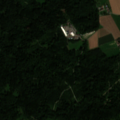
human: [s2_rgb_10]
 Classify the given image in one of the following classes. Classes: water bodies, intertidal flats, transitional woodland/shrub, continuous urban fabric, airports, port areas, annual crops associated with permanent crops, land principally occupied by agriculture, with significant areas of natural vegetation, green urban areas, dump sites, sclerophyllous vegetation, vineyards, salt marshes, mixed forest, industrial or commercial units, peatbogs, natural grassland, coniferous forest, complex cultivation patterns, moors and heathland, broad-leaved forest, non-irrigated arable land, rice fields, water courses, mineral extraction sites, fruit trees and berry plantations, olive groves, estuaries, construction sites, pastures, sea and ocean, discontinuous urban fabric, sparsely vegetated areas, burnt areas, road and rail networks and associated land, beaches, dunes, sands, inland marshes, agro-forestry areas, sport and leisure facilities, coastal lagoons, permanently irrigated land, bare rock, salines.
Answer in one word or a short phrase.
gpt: non-irrigated arable land, mixed forest